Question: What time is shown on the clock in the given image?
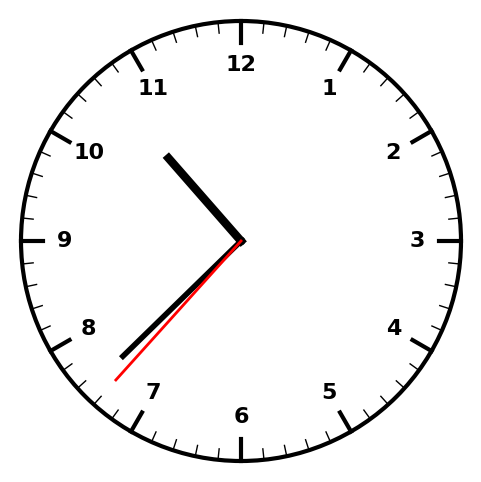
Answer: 10:37:37